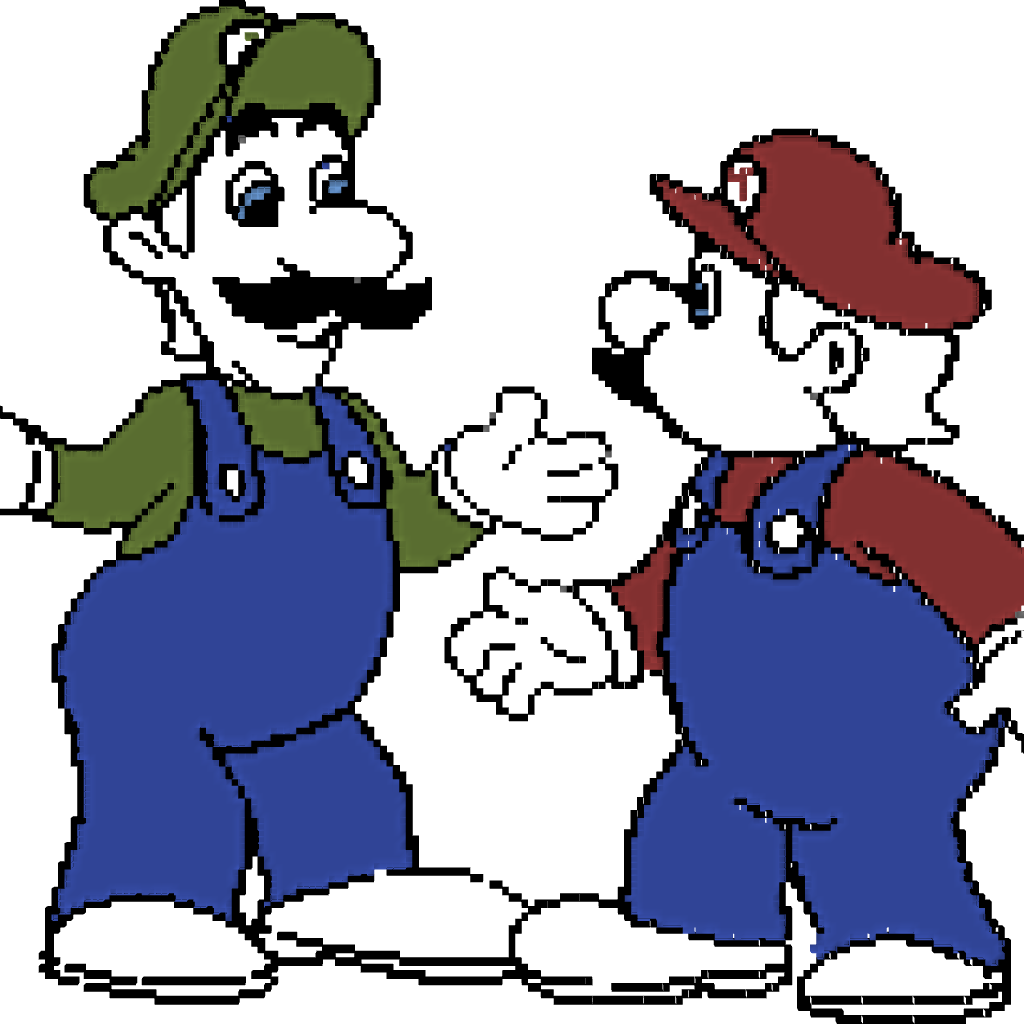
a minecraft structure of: Hotel Mario Shematic bad low quality